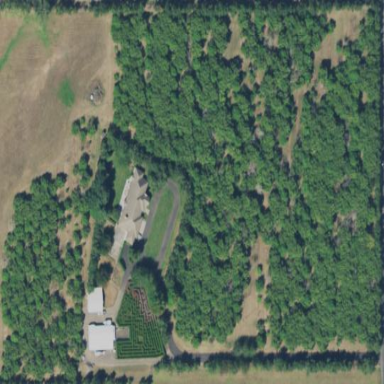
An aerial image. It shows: Orchard with broadleaved deciduous trees.